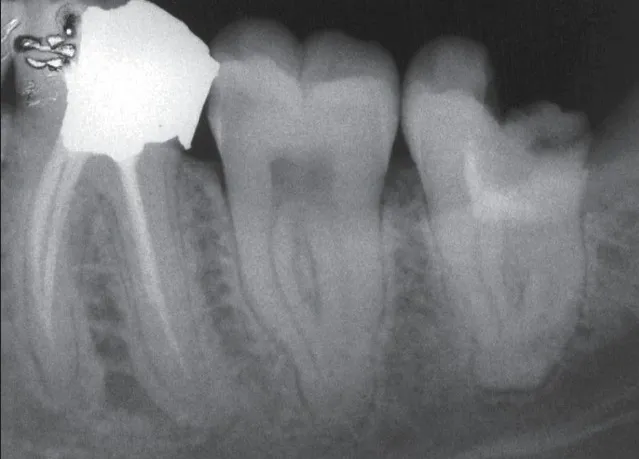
Two-month follow-up radiograph showing pulpotomized tooth without coronal filling. The patient had extracted the tooth because it was not restorable.
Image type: radiology (x_ray)